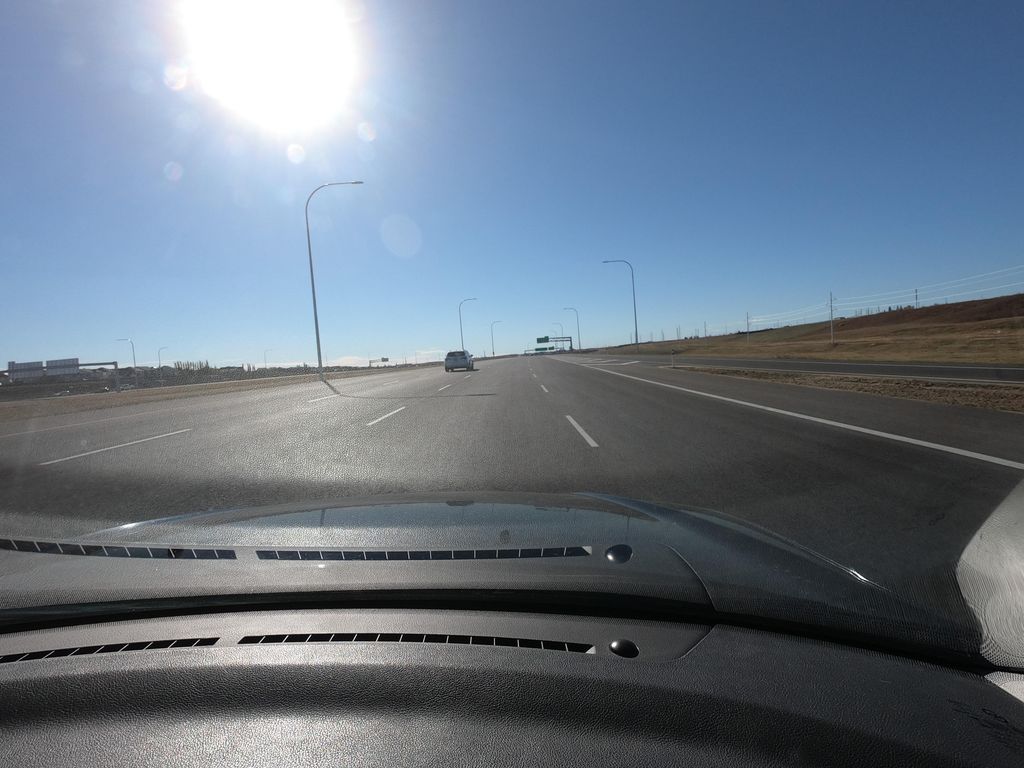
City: calgary